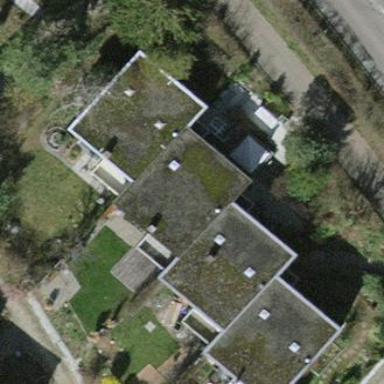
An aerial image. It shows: Terrace building.